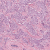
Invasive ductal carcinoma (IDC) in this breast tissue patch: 1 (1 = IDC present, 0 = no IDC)